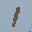
Label: 1